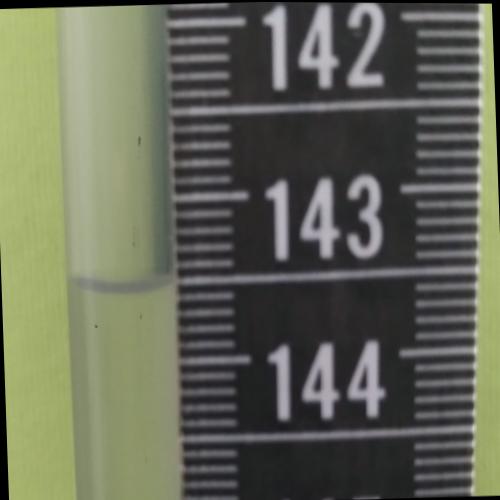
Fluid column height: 143.5 cm